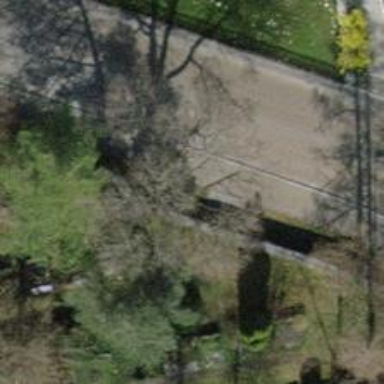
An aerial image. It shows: Brown bench.